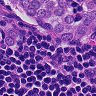
Metastatic tissue present: yes